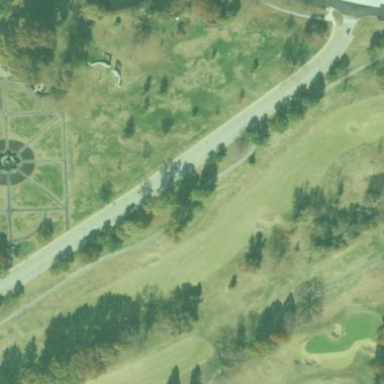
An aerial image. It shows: Designated paved service road used as golf cart path.